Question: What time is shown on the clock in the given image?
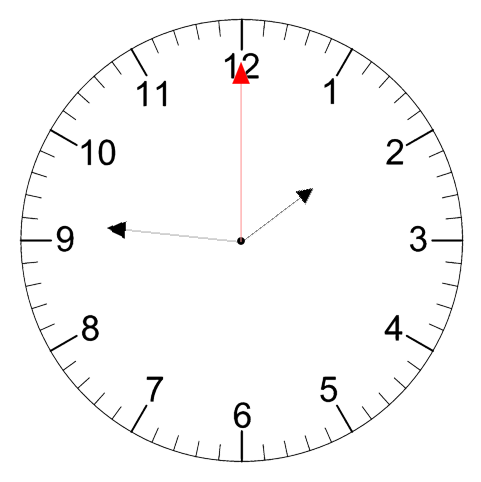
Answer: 01:46:00